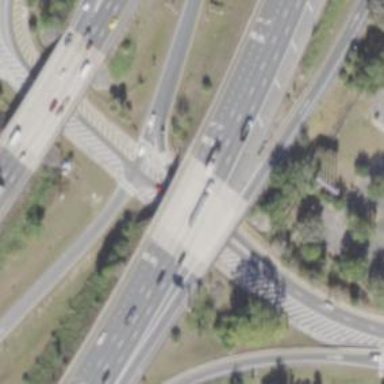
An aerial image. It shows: Motorway link.